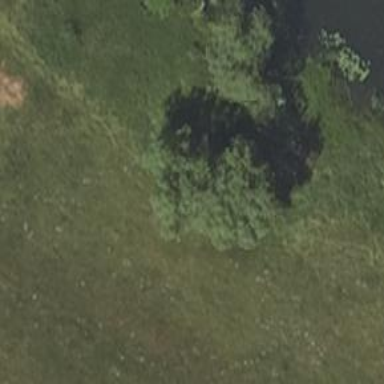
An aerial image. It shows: Deciduous tree with broadleaved leaves.